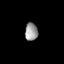
Tissue: lung
Cell type: Epithelial cells
Senescence score: 0.2257
Nuclear area (px): 224
Mean DAPI intensity: 152.991